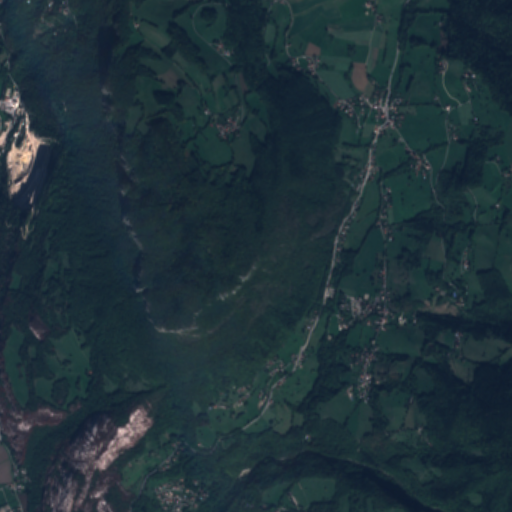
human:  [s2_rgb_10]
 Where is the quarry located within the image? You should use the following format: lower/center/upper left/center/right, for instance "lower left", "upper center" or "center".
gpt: The quarry is located in the upper left of the image.
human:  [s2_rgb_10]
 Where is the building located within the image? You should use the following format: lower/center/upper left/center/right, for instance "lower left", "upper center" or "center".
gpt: There is no building in the image.